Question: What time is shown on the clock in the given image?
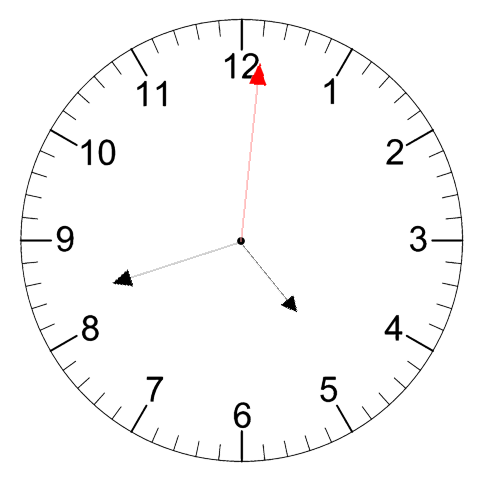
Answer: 04:42:01